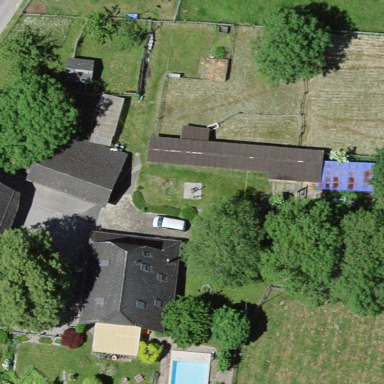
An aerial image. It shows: Farmyard area.